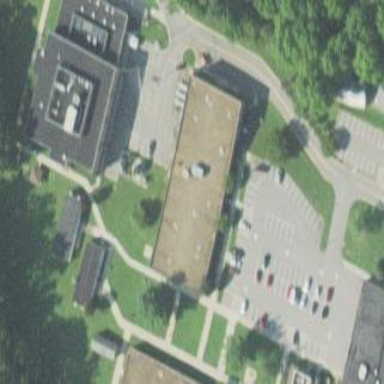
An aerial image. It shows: College building.